Question: I'm attempting to create a new table-valued function in SQL Server Studio for my Database. I just came into control of this database and was not aware of how the previous person had added said Function. When I right click and hit new function and save it, it does not show up on the list on the left in the object explorer. Is there any way to make it show up there? Here is the image of the current ones in the object explorer.

Here is the script I'm attempting to add as a function
'''
USE [Fusion_Test]
GO
SET ANSI_NULLS ON
GO
SET QUOTED_IDENTIFIER ON
GO
ALTER FUNCTION [dbo].[ufn_test]
(@deptid int)
RETURNS TABLE
AS
RETURN
SELECT *
FROM workorder
WHERE deptid = 26;
'''
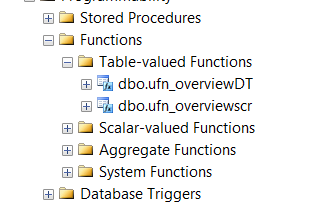
Answer: '''
CREATE FUNCTION [dbo].[ufn_test]
(
@deptid INT
)
RETURNS TABLE
AS
RETURN
(SELECT *
FROM workorder
WHERE deptid = @deptid);
'''